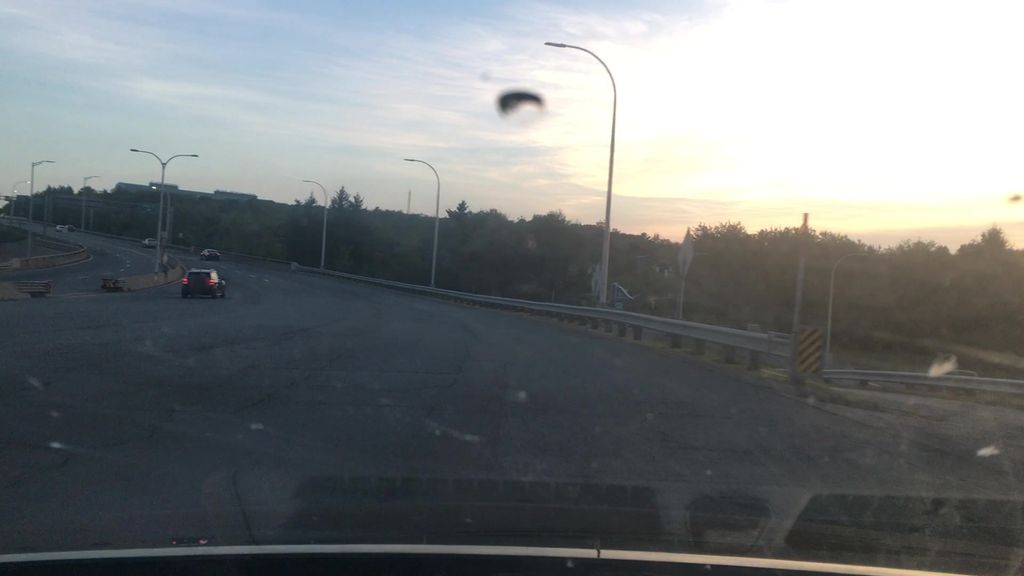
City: halifax